Question: i have a program i made that can pead replays from a game then get data out of them i am trying to add support for tag replays so i need 2 more list boxes and 4 more buttons on the form but i want them hidden when they aren't being used(when a tag replay isnt opened) i have tried autosize with a minimal and maximal width-height and it didnt work dont know what else to try oh and im using a table layout panel to organize everything
heres some shots to show what i want

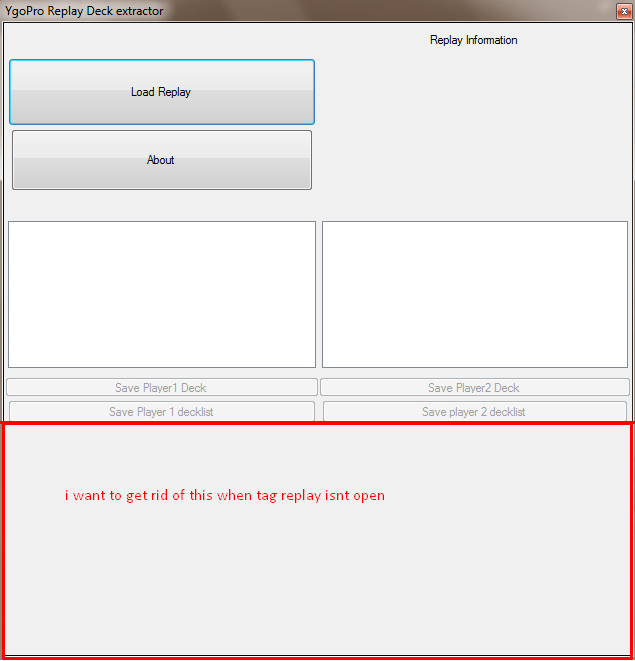
Answer: Here's something to get you started.
Your controls resize with the form because the table layout is anchored to the form from the bottom.
So, what I just tried and could work for you is to temporarily turn off the bottom anchor, change the form height, then bring back the bottom anchor as it was.
Since you haven't shared any code, I'm using typical control names:
'''
var oldanchor = tableLayoutPanel1.Anchor; // memorize the old anchor
tableLayoutPanel1.Anchor = AnchorStyles.Left | AnchorStyles.Top; // reset anchor
this.Height = 200; // change the form's height
tableLayoutPanel1.Anchor = oldanchor; // bring back the old anchor
'''